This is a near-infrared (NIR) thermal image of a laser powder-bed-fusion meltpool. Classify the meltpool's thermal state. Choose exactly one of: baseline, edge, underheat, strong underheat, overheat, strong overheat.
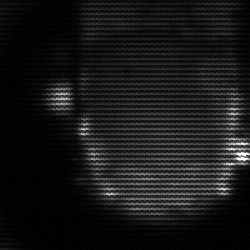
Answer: baseline